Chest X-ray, AP view. Patient: 19 years old, sex M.
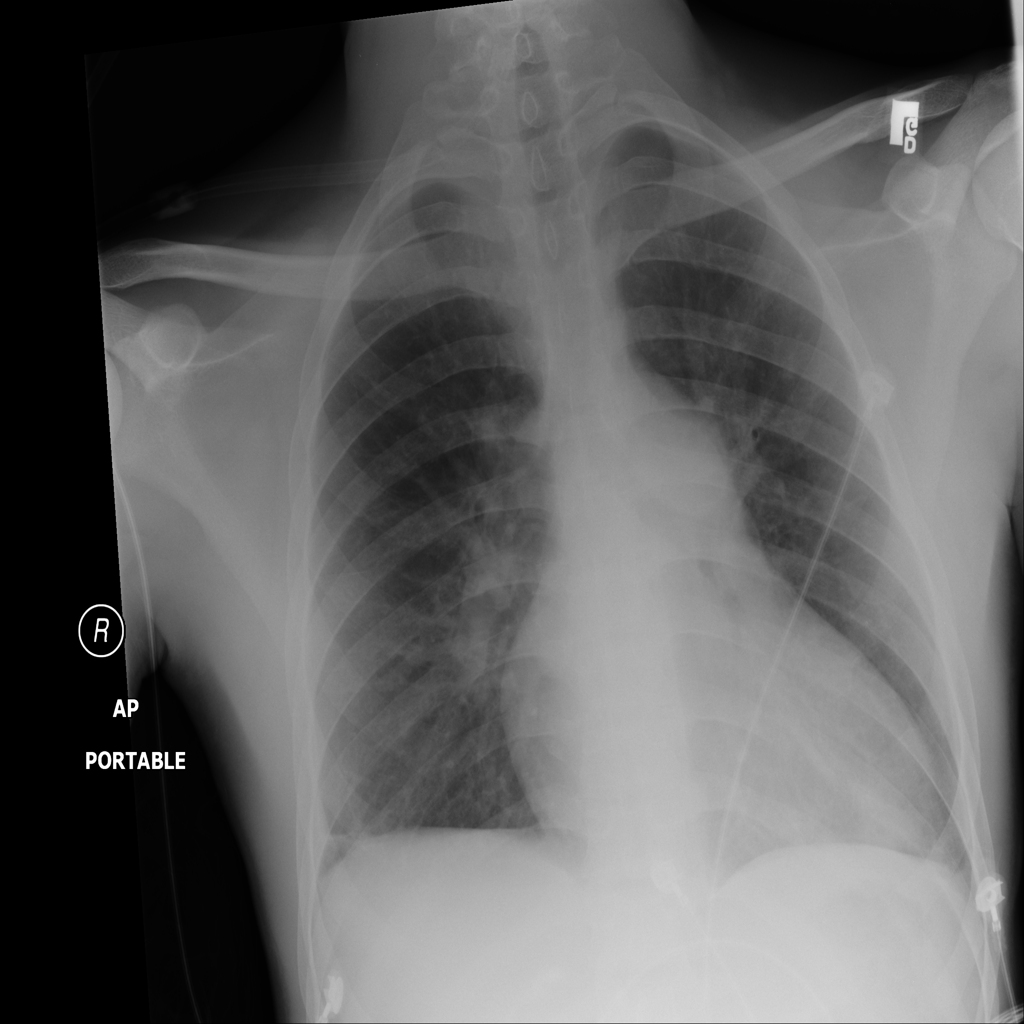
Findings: Atelectasis, Cardiomegaly